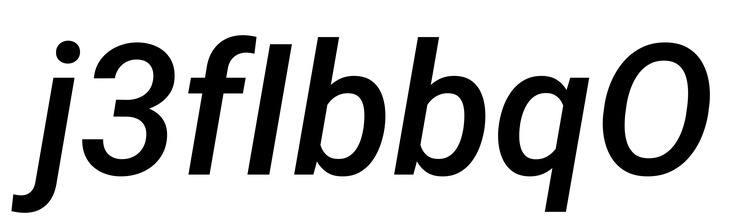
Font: Roboto-Italic_Medium_Italic